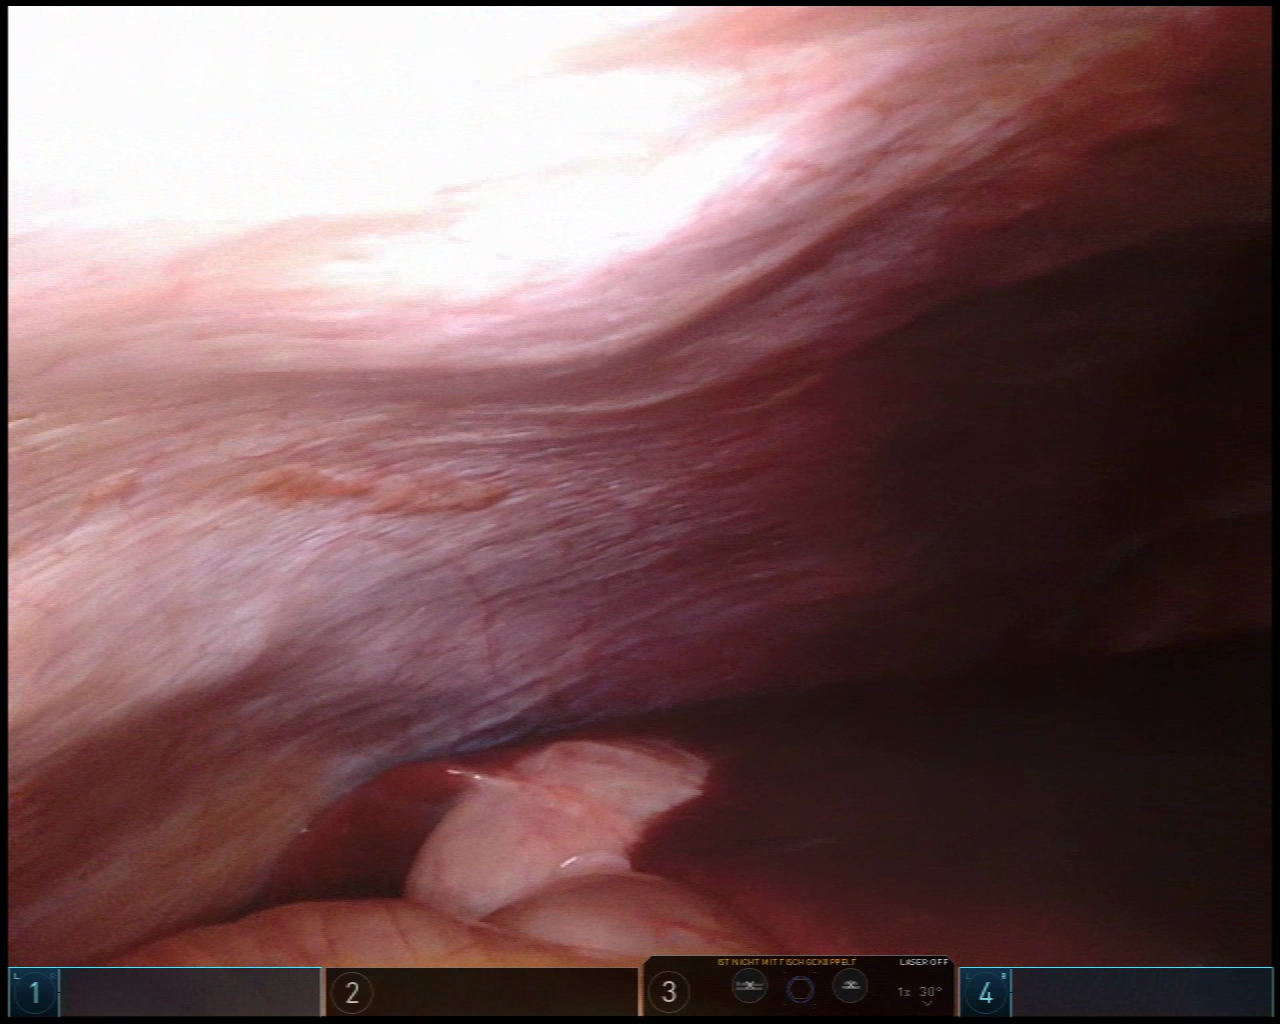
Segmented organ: liver
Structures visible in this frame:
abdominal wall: yes
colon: yes
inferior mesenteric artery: no
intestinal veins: no
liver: yes
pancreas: no
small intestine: no
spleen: no
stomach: no
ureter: no
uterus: no
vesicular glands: no